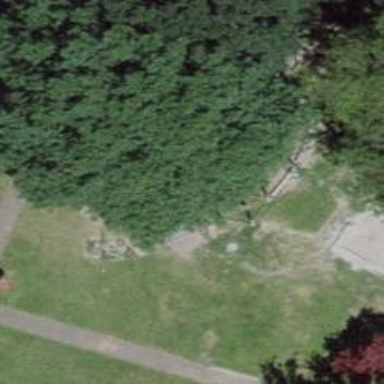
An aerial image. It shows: Playground structure.